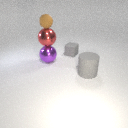
large gray rubber cylinder in front of small gray rubber cube